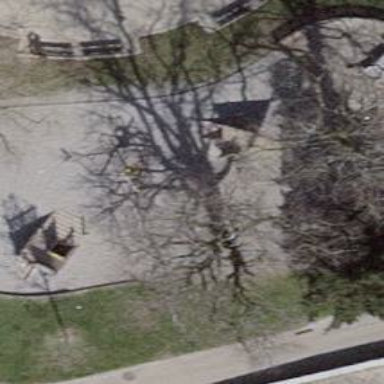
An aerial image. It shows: Urban tree adds touch of nature to the surroundings.